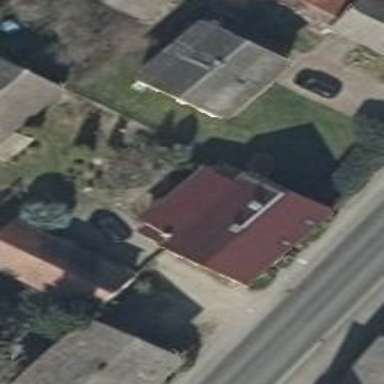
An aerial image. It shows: House with flat red roof.